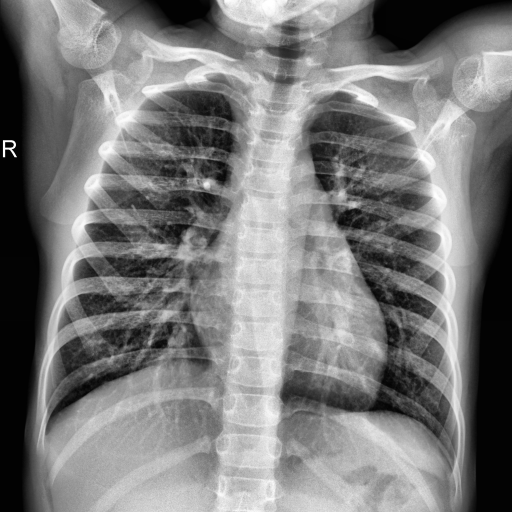
Finding: NORMAL